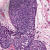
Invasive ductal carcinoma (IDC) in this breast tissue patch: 0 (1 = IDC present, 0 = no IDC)